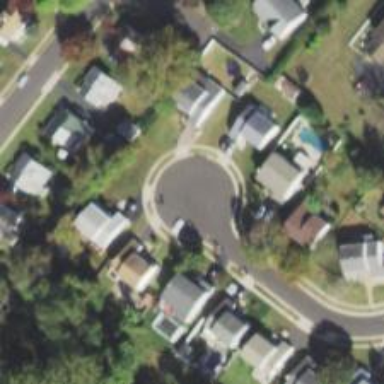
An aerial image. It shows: Turning circle on the road.